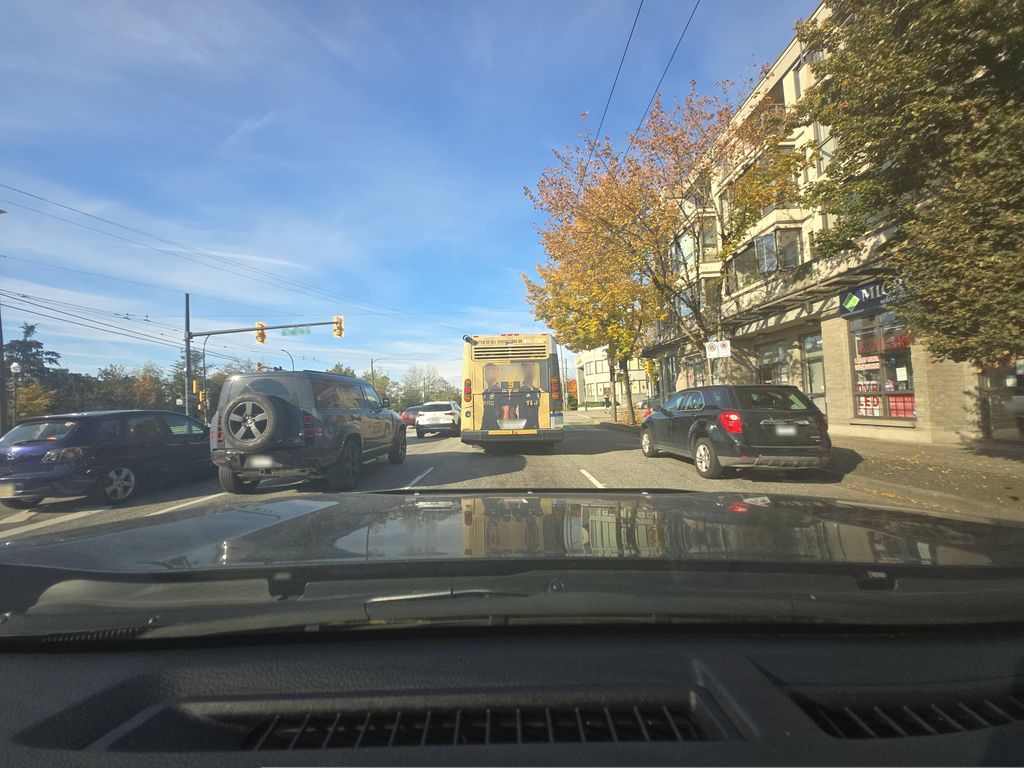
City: vancouver